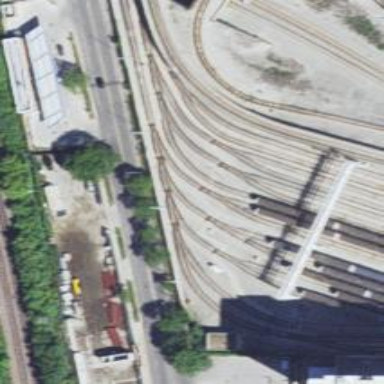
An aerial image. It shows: Yard area with electrified rail tracks.